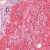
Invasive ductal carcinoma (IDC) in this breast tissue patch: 0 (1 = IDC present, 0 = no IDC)